Question: I Have a problem with my custom 'UItableViewCell'. It's seems that all 'UIButton' of 'UITableViewCell' on . Specilay on my 25 cell. Any one have any idea ?

'''
- (UITableViewCell *)tableView:(UITableView *)tableView cellForRowAtIndexPath:(NSIndexPath *)indexPath{
static NSString* cellIdentifier = @"Cell";
Cell * __strong cell = [tableView dequeueReusableCellWithIdentifier:cellIdentifier];
if (!cell){
cell = [[Cell alloc] initWithStyle:UITableViewCellStyleDefault reuseIdentifier:cellIdentifier];
}
InfoObject __weak *obj = [_pos objectAtIndex:indexPath.row];
[cell configCell];
cell.id = obj.id;
{// EVENT ON BUTTON
[cell.checkbox addTarget:self action:@selector(checkup:) forControlEvents:UIControlEventTouchUpInside];
[cell.btnPaymentState addTarget:self action:@selector(changePaymentState:) forControlEvents:UIControlEventTouchUpInside];
}
{// SET BUTTON CHECKBOX
cell.checkbox.tag = indexPath.row;
[cell.checkbox setImage:[UIImage imageNamed:IMG_BLACK_UNCHECKBOX] forState:UIControlStateNormal];
[cell.checkbox setImage:[UIImage imageNamed:IMG_BLACK_CHECKBOX] forState:UIControlStateSelected];
[cell.checkbox setImage:[UIImage imageNamed:IMG_BLACK_CHECKBOX] forState:UIControlStateHighlighted];
}
{// SET BUTTON PAYMENT STATE
cell.btnPaymentState.tag = indexPath.row;
[cell.btnPaymentState setImage:[self getImageAssociateWithName:obj.stringPaymentState] forState:UIControlStateNormal];
[cell.btnPaymentState setImage:[self getImageAssociateWithName:obj.stringPaymentState] forState:UIControlStateSelected];
[cell.btnPaymentState setImage:[self getImageAssociateWithName:obj.stringPaymentState] forState:UIControlStateHighlighted];
}
[self SetSelectedBackgroundColorSelectedForFolderCellAtRow:indexPath.row
:obj.selected Cell: cell];
[cell.checkbox setSelected:obj.selected];
[self setCellColorTextOfObjectPrepare:cell withObj:obj];
return cell;
}
'''
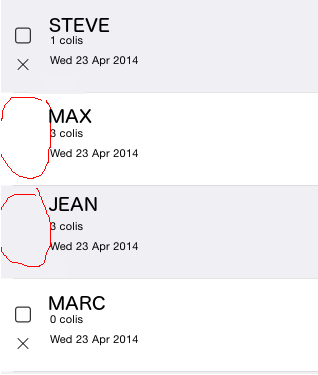
Answer: I solve my problem. The problem is that i was using for my 'UIButton' and the 'identifier' was the of another so when i was removing my 'UIView' the 'UIButton' disappear also. Thanks all for your answer.